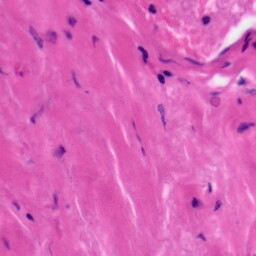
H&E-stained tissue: Tonsil